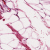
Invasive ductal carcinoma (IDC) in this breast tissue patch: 0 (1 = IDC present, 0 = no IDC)